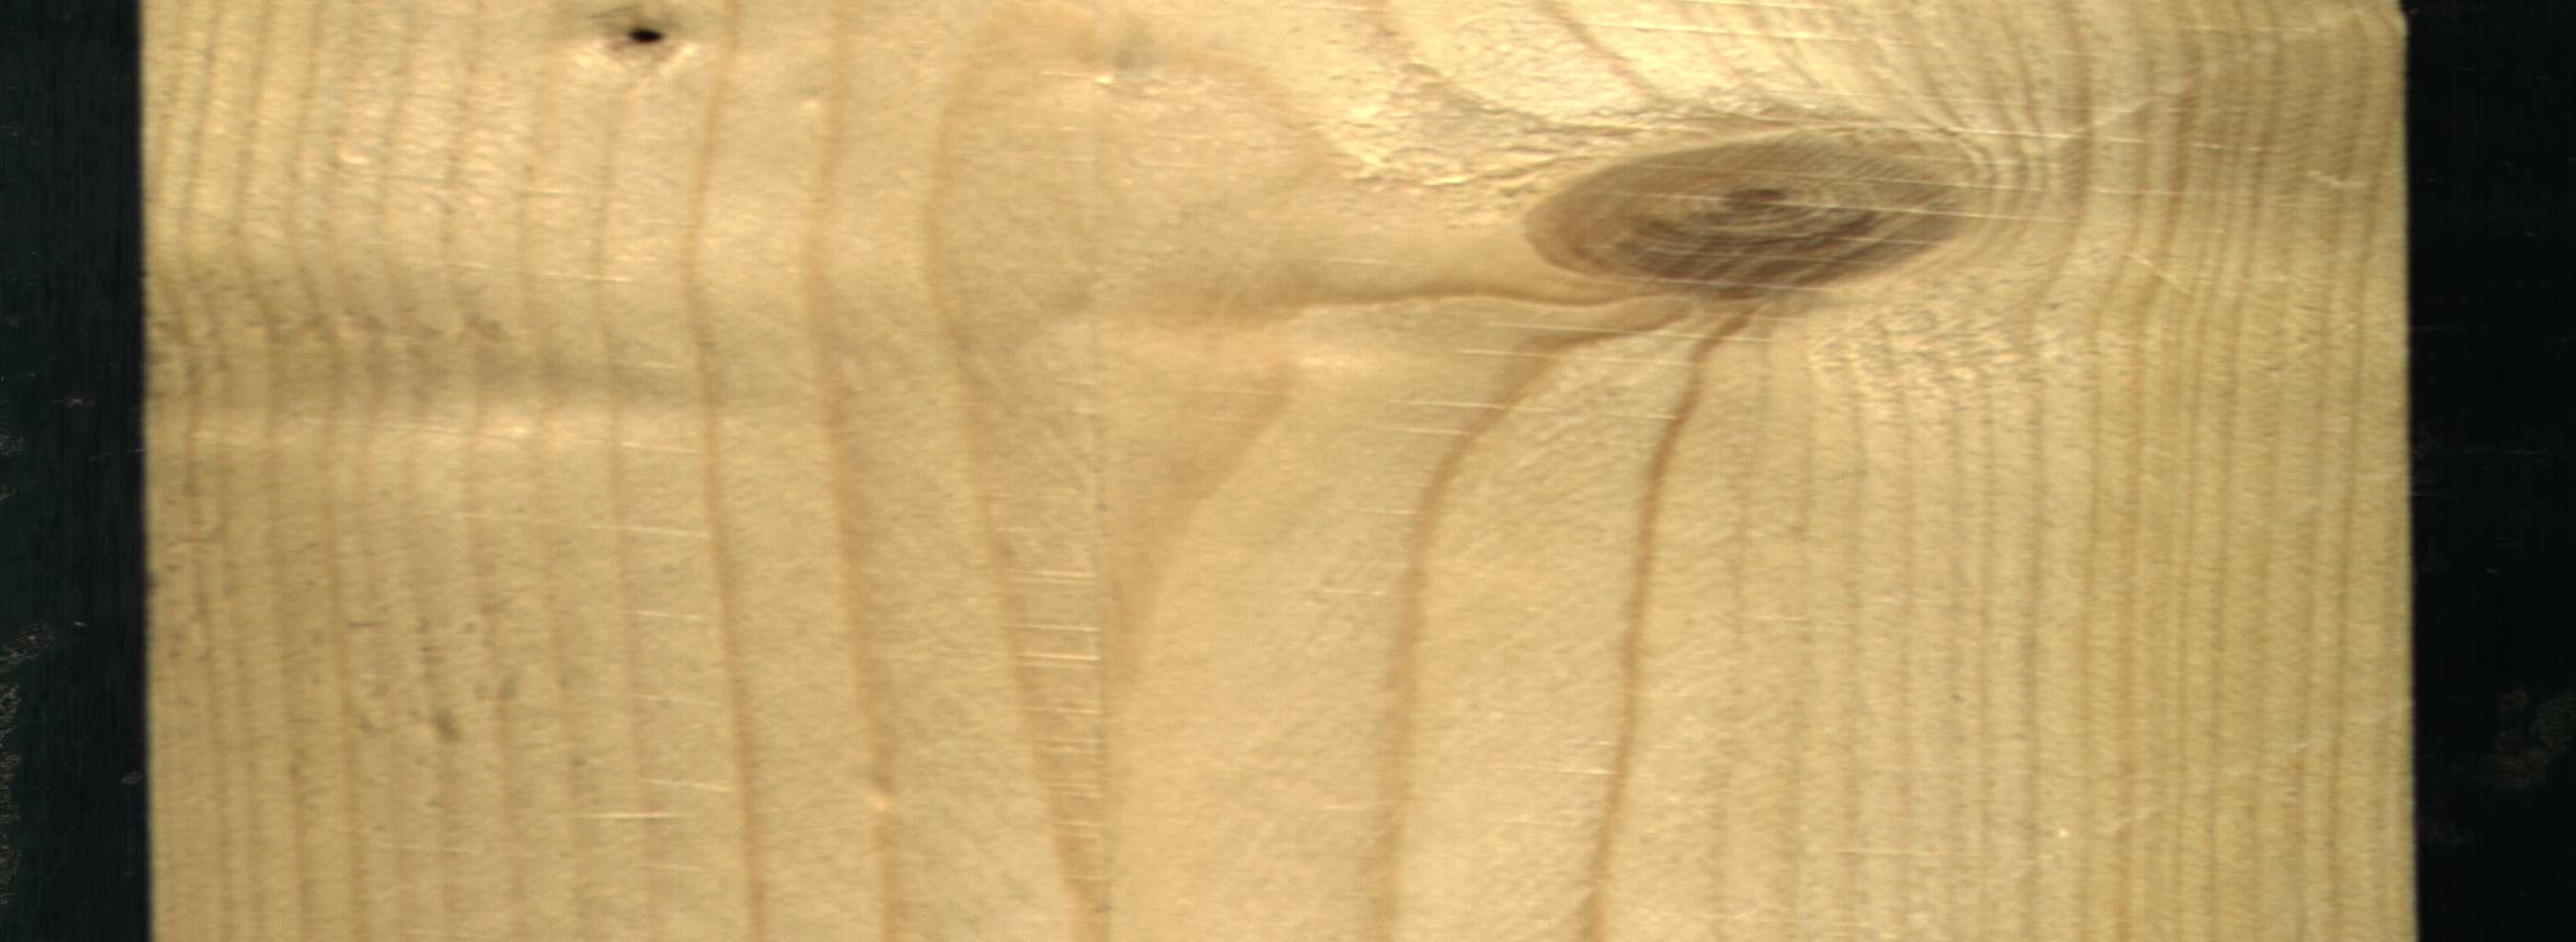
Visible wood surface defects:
Dead_Knot
Live_Knot